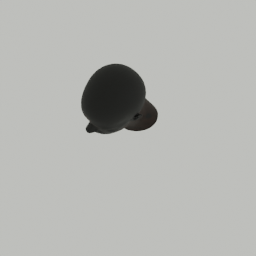
Label: people